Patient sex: M
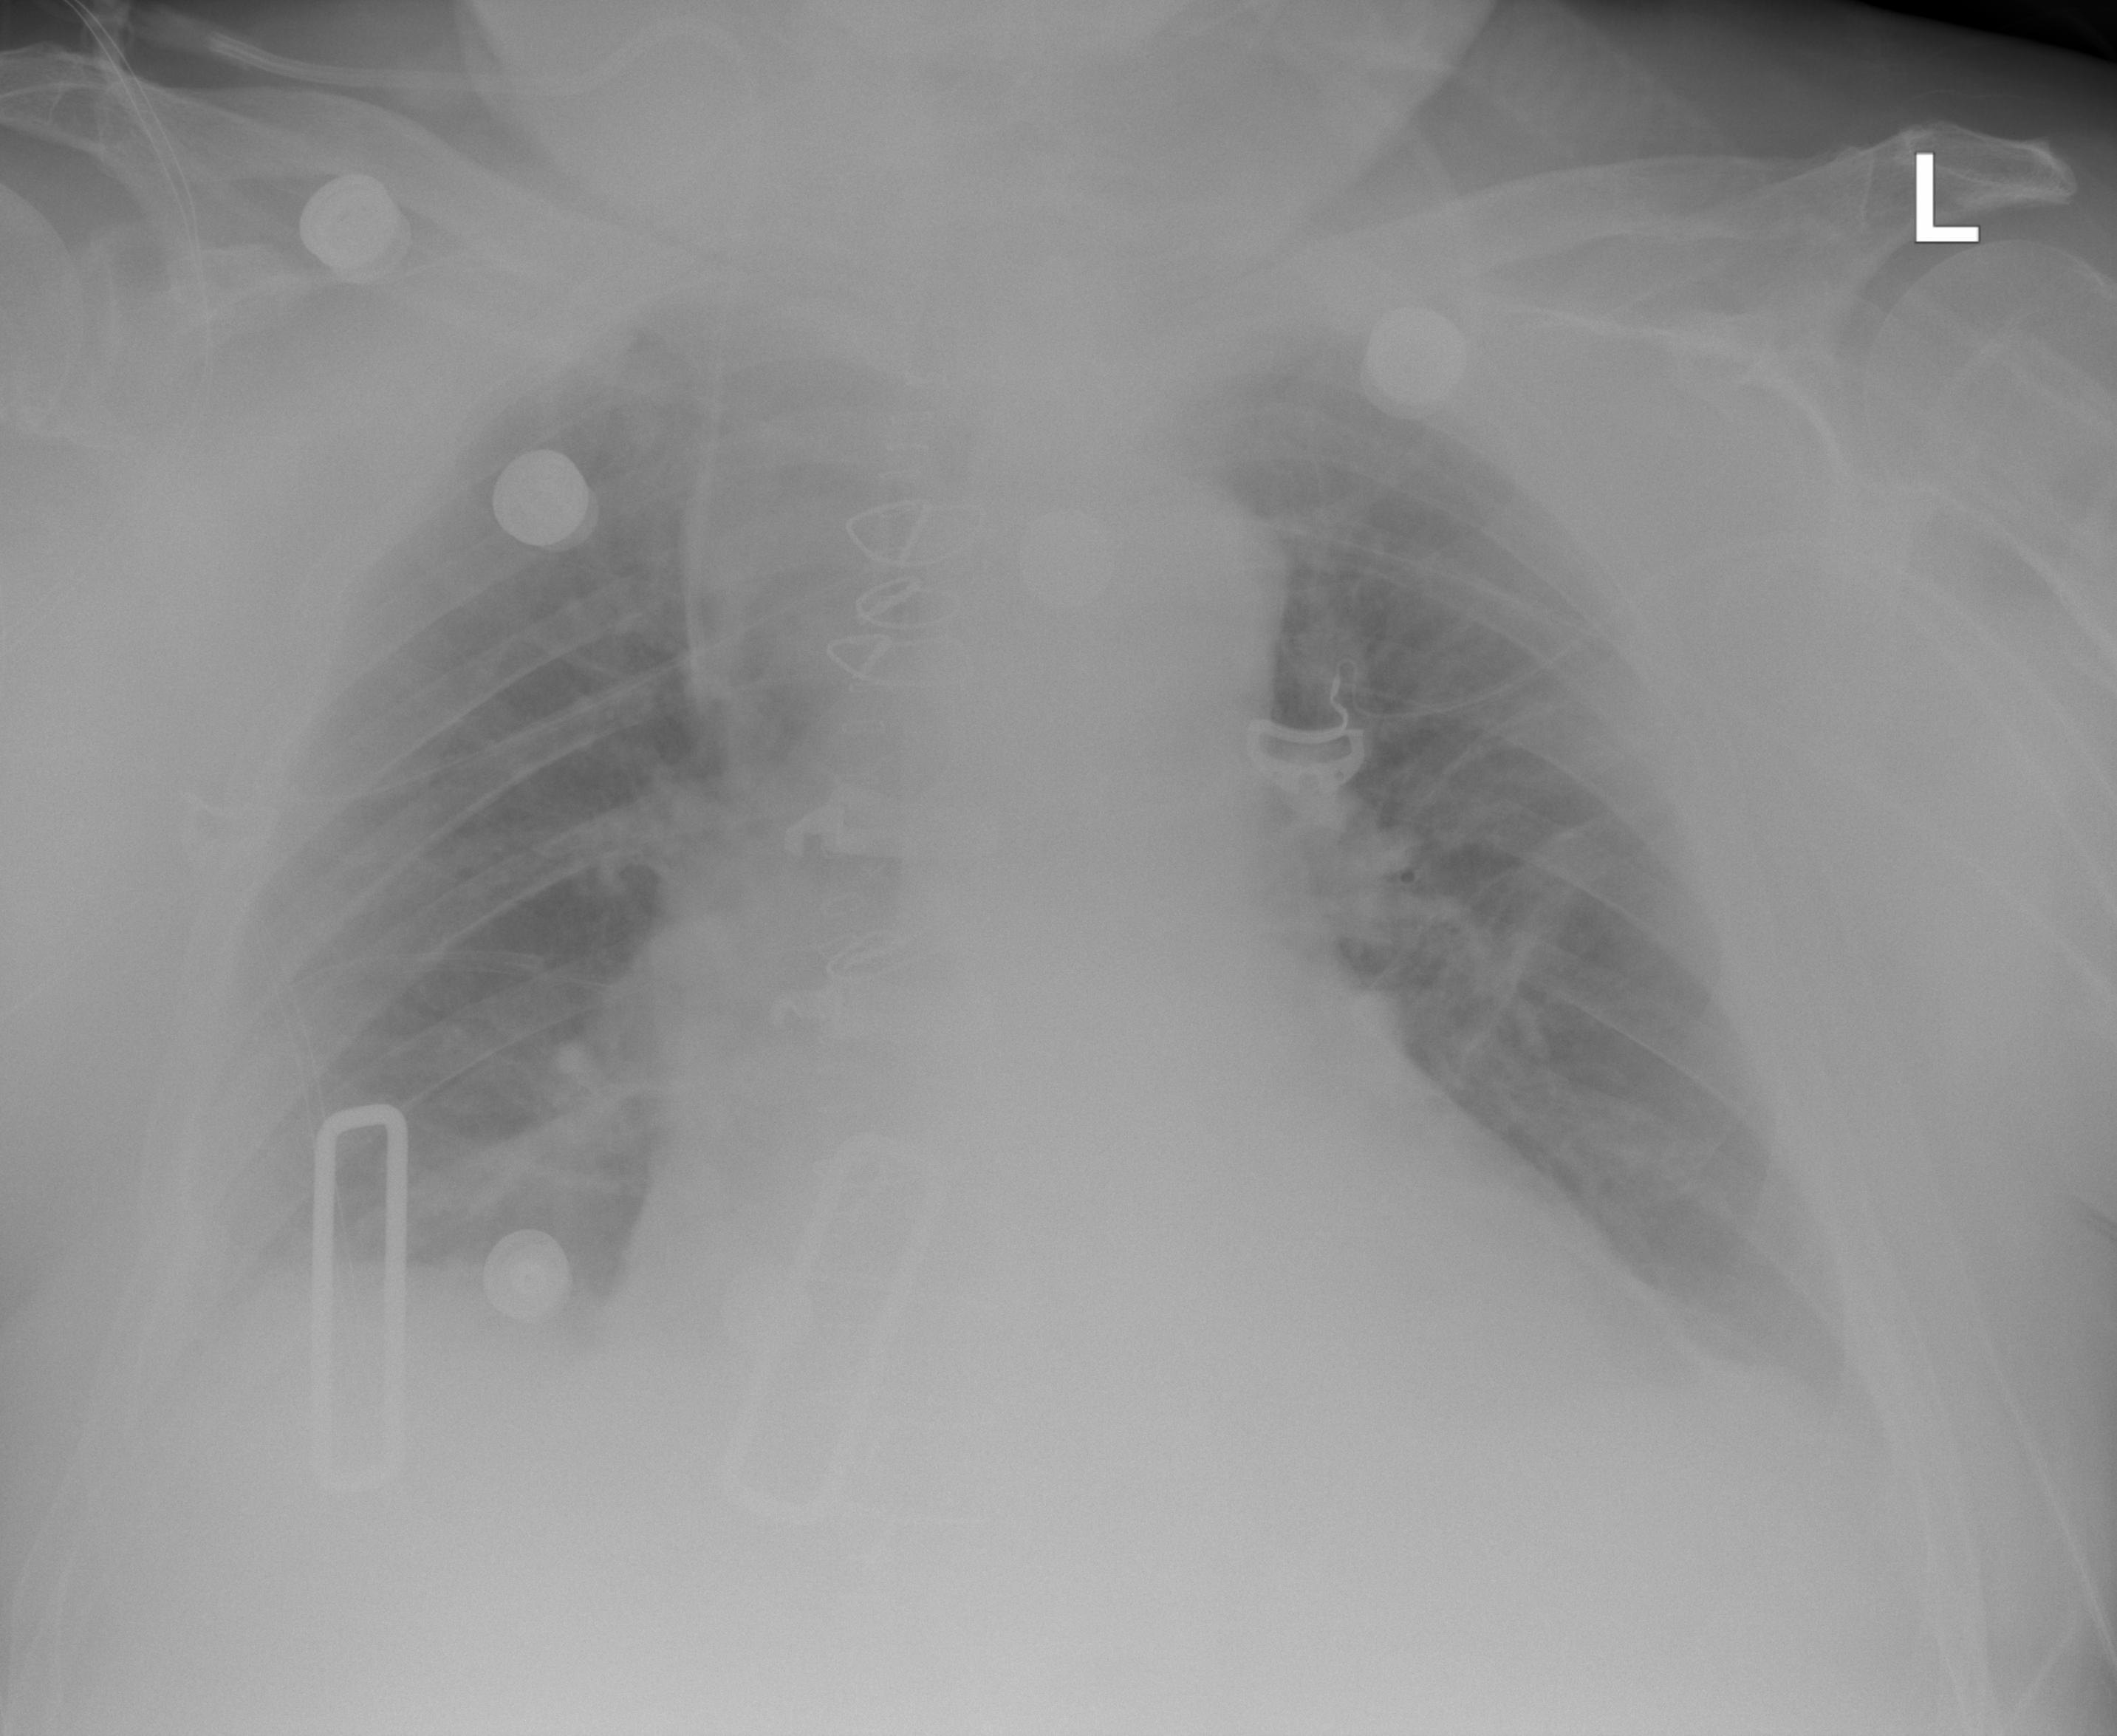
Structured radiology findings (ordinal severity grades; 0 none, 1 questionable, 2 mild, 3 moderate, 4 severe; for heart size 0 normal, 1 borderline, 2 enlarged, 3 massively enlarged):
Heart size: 2
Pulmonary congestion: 2
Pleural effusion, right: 2
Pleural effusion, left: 2
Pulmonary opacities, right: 0
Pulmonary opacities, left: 0
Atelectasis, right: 2
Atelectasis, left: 2